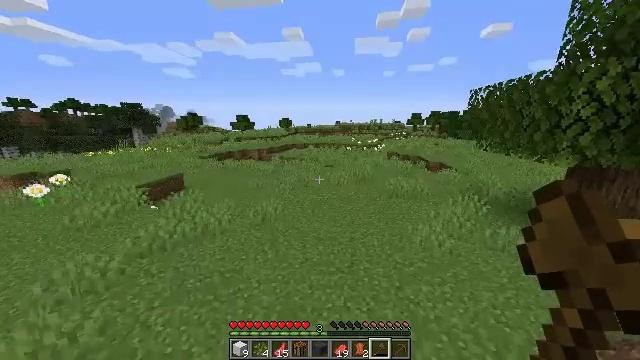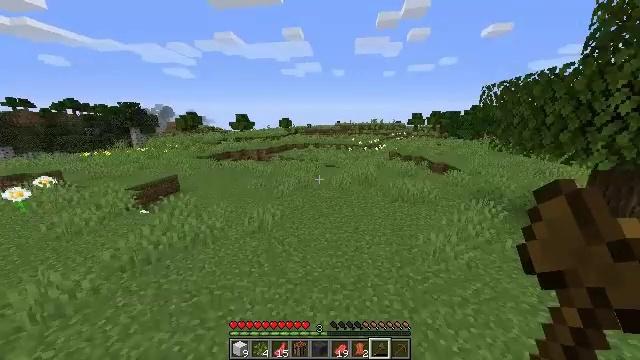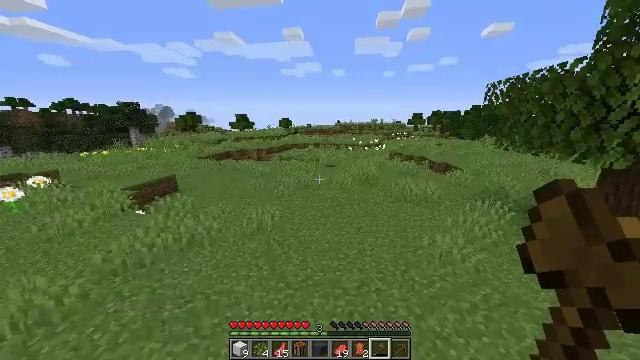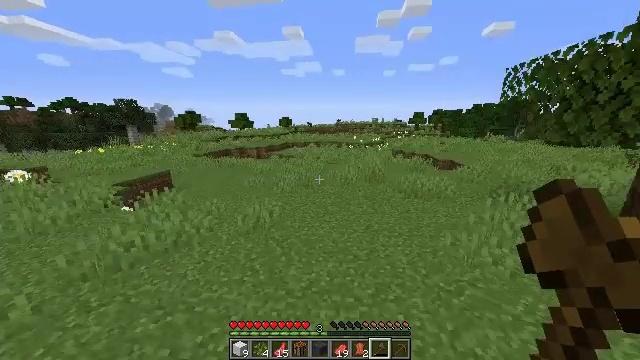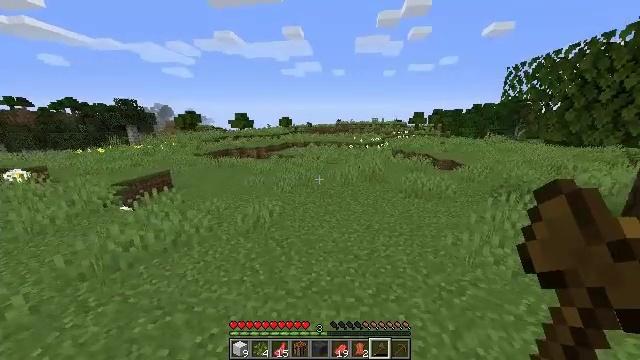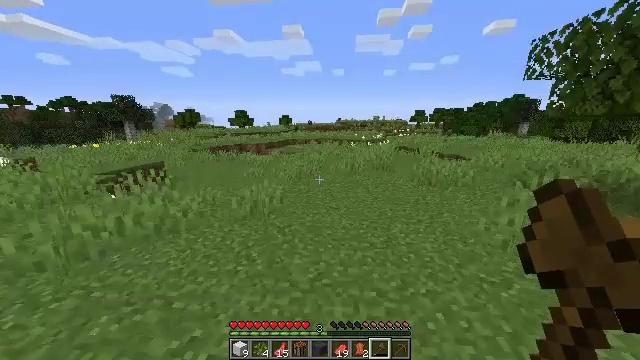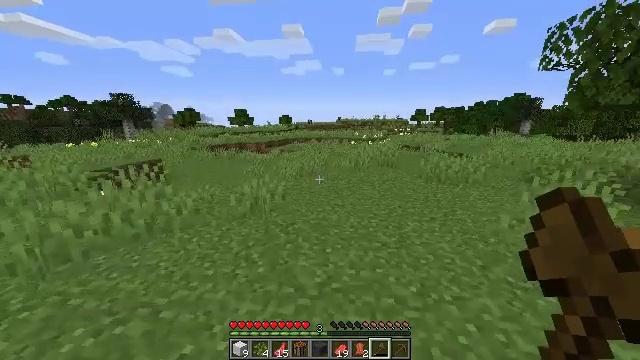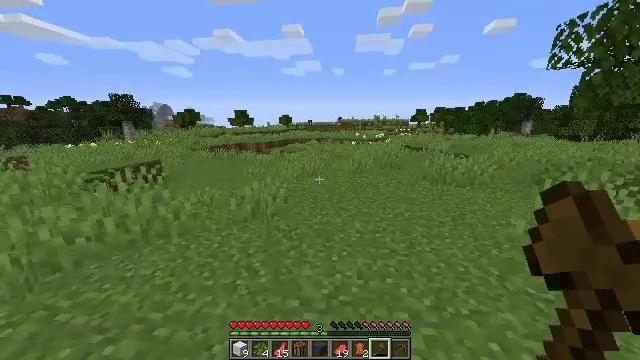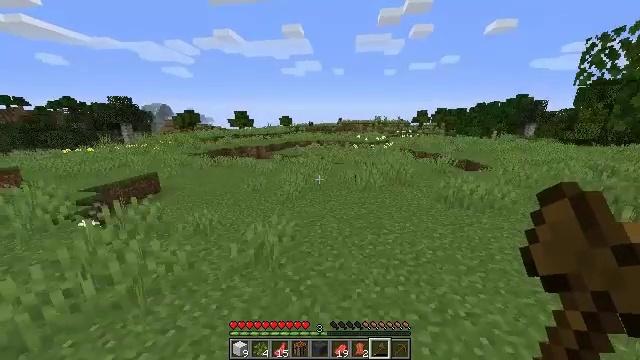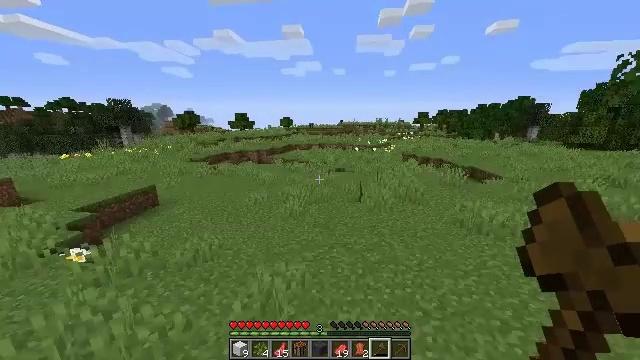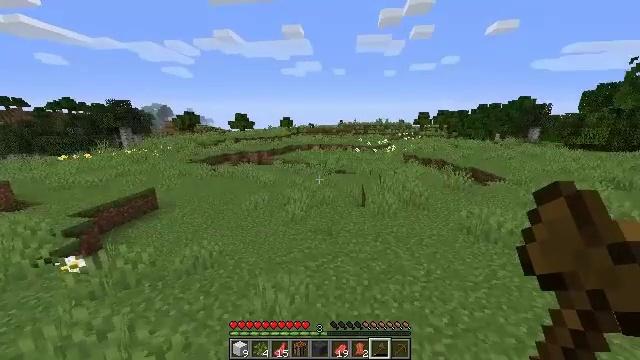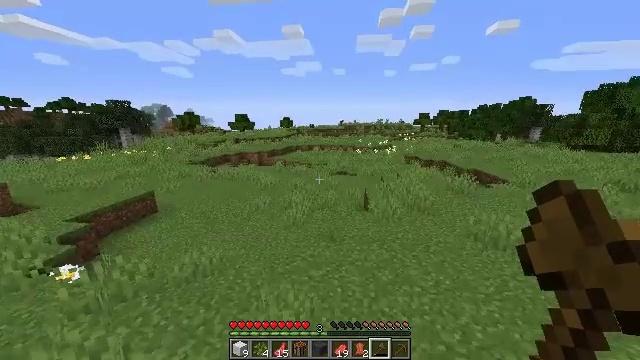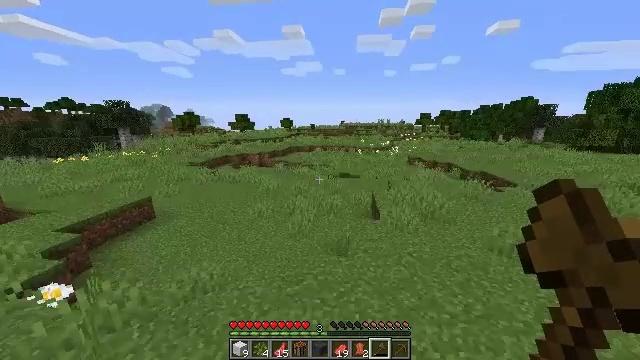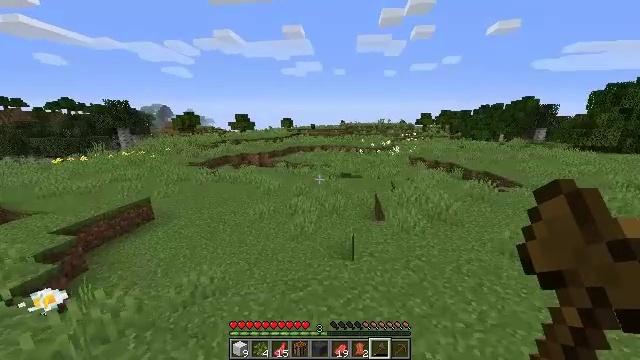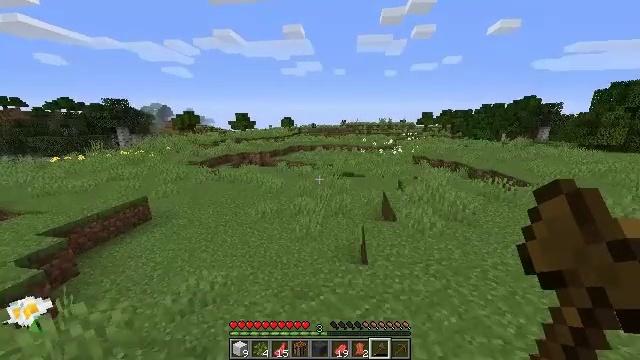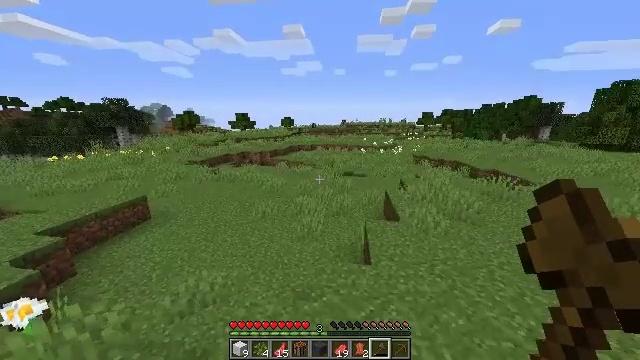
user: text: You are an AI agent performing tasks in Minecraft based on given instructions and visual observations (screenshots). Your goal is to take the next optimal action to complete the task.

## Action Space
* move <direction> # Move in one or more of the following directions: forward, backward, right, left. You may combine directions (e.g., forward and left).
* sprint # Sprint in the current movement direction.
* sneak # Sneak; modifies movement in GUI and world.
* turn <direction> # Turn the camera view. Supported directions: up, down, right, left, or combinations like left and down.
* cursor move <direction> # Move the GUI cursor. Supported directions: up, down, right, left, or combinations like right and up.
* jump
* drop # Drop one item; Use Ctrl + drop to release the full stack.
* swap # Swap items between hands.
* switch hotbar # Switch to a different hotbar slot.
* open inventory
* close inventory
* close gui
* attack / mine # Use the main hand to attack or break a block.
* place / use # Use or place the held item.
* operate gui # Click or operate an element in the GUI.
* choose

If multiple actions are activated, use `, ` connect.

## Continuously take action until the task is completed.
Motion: motion action
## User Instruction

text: Retrieve the brewing stand by breaking it.
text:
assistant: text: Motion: move forward and move left, jump
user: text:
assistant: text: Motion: move forward and move left, jump
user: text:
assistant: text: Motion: move forward and move left, jump
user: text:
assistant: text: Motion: move forward and move left, jump
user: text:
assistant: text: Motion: move forward and move left, jump
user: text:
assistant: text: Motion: move forward and move left, jump
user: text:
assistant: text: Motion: move forward and move left, jump
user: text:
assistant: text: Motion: move forward and move left, jump
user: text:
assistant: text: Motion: move forward and move left, jump
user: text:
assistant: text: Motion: move forward and move left, jump
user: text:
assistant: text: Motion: move forward and move left, jump
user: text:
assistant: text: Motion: move forward and move left, jump
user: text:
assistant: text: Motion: move forward and move left, jump
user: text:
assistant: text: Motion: move forward and move left, jump
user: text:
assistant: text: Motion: move forward, jump
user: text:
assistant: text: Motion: move forward, jump
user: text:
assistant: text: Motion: move forward, jump
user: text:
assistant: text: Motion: move forward, jump
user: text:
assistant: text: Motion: move forward, jump
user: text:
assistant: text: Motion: move forward, jump
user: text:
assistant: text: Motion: move forward, jump
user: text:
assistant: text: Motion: move forward, jump
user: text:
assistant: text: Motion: move forward, jump
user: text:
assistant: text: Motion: move forward, jump
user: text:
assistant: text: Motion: move forward, jump
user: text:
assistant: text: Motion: move forward, jump
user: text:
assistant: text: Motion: move forward, jump
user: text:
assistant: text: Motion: move forward, jump
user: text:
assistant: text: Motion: move forward, jump
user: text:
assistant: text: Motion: move forward, jump